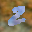
Label: 2